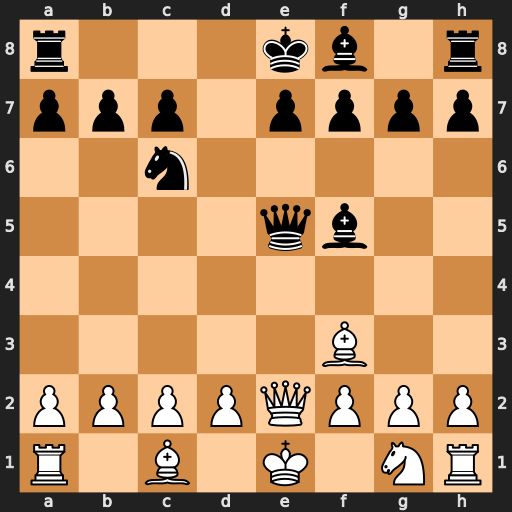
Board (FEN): r3kb1r/ppp1pppp/2n5/4qb2/8/5B2/PPPPQPPP/R1B1K1NR
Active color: w
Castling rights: KQkq
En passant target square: -
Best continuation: Bxc6+ bxc6 Qxe5